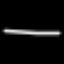
Label: line